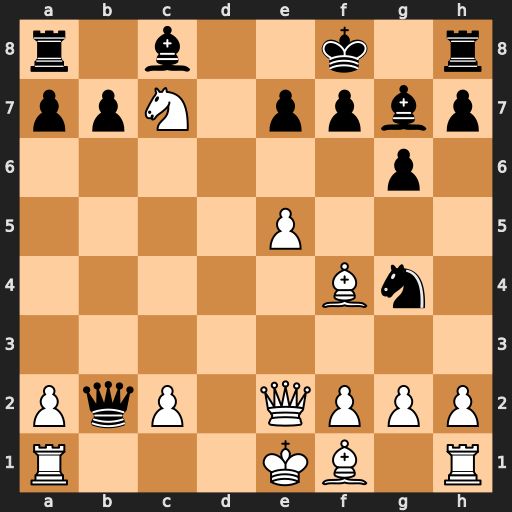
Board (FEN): r1b2k1r/ppN1ppbp/6p1/4P3/5Bn1/8/PqP1QPPP/R3KB1R
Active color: w
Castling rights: KQ
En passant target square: -
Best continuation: Rd1 Bh6 Bxh6+